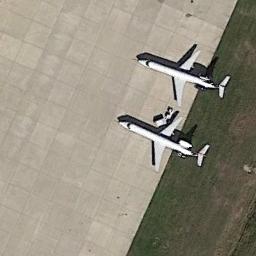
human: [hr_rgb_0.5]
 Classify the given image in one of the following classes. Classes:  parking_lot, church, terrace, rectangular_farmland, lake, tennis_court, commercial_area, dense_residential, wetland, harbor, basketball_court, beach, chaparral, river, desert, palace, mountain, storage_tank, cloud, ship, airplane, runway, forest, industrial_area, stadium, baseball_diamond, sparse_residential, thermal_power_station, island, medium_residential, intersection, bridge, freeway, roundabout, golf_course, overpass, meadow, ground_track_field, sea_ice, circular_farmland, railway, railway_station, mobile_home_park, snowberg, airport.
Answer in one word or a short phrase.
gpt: airplane